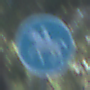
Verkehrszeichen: Reitweg
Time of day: MorningAfternoon
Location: Outdoor (Nature)
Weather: Clear
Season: NotSpecified
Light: Natural